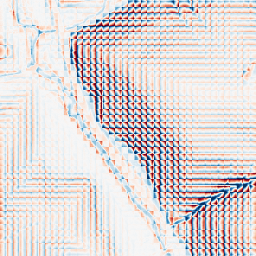
Category: wavelet
Decomposition family: wavelet_dwt
Decomposition parameters: wavelet: haar
level: 3
Upsampling method: bicubic
Upsampling parameters: scale: 8
Upsampling scale: 8